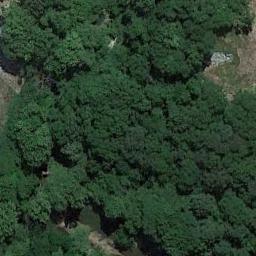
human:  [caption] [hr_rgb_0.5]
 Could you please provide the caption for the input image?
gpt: The forest is next to the bare land .

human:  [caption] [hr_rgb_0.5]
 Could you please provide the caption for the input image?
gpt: There are several bare lands in this forest .

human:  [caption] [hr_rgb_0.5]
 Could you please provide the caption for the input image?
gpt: The forest has a lot of dense dark green trees and some clearings are also in the forest .

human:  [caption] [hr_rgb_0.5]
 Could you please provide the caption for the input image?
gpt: Many green trees are in a forest .

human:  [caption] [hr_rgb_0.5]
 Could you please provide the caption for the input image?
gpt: A forest with many green trees .